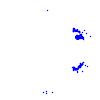
Particle: electron